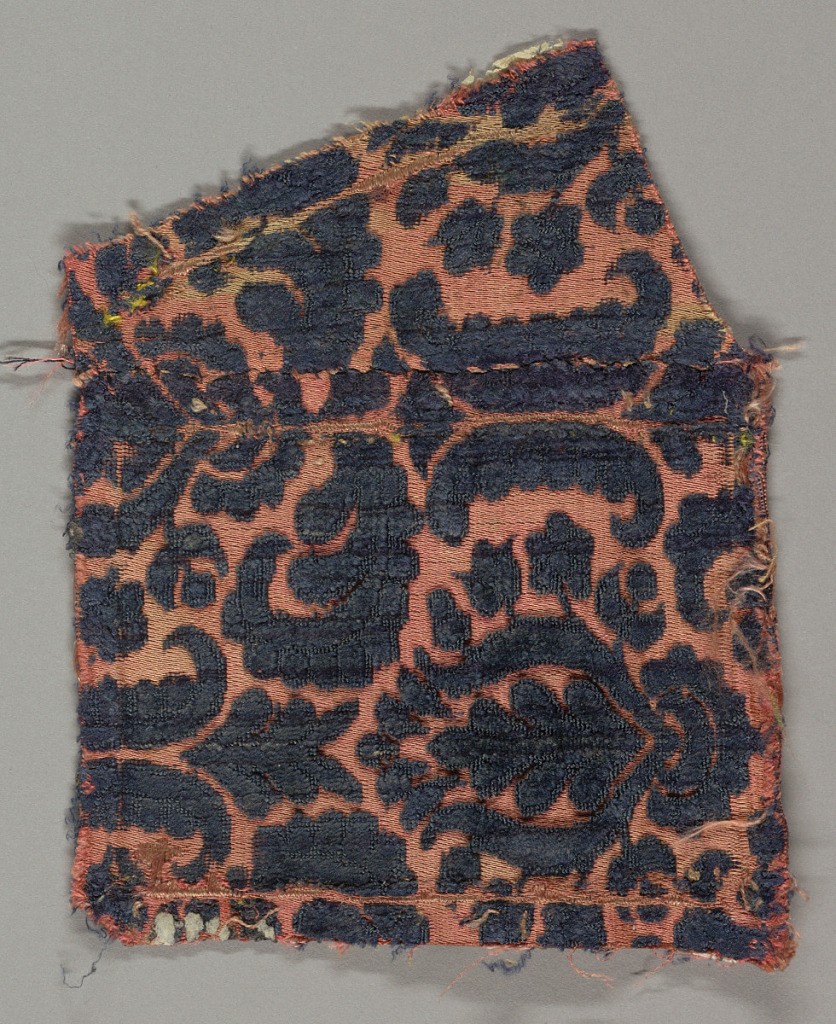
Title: Fragment
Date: late 16th century
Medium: silk Technique: cut and uncut supplementary warp pile (velvet) on twill ground
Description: Fragment of salmon-colored twill with blue cut and uncut velvet in a symmetrical design of a highly conventionalized pomegranate. Small-scale pattern.